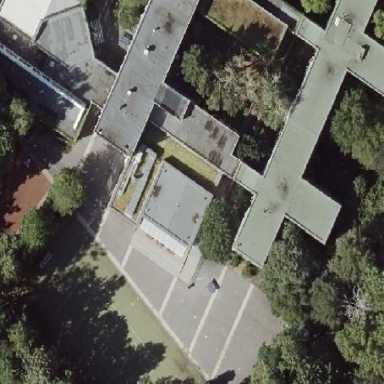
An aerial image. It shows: Part of building.